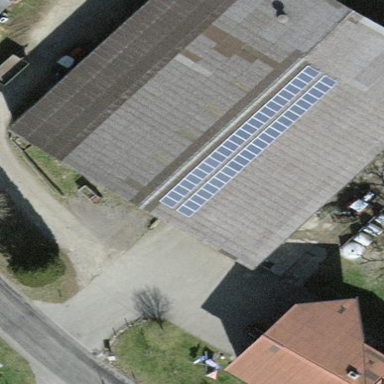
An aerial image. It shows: Solar power generator utilizing photovoltaic technology with solar photovoltaic panels.